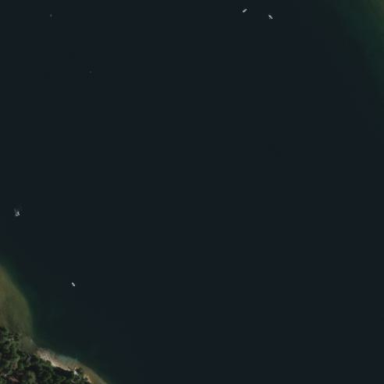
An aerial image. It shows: Lake with natural water.